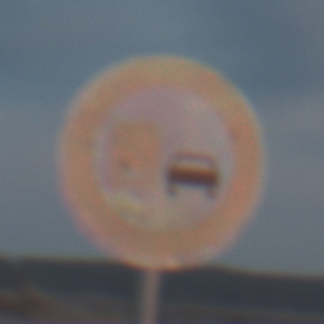
Verkehrszeichen: UeberholverbotKraftfahrzeuge
Umgebung: Outdoor, Beach
Tageszeit: SunriseSunset
Wetter: PartlyCloudy
Licht: Natural
Jahreszeit: NotSpecified
Kontrast: MediumContrast